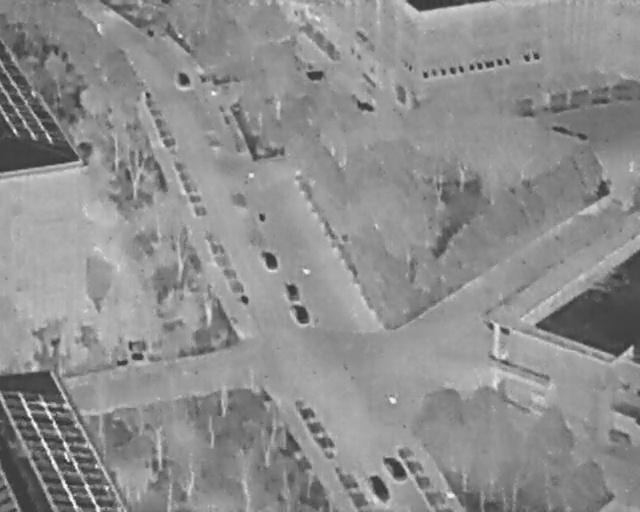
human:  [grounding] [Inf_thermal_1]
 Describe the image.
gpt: In the satellite image, there is  <ref>1 small car </ref> <box>[[27, 14, 29, 16, 171]]</box> located at top left,  <ref>3 small car </ref> <box>[[40, 49, 43, 52, 165], [43, 55, 47, 57, 166], [45, 60, 48, 62, 165]]</box> located at center,  <ref>2 small car </ref> <box>[[59, 89, 64, 92, 156], [56, 93, 61, 96, 156]]</box> located at bottom.